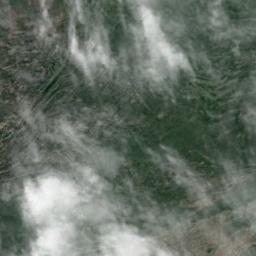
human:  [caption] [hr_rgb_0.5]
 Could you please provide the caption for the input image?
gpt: Large fluffy white clouds on green earth .

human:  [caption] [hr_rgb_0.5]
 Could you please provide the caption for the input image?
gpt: A white cloud floated over the lawn .

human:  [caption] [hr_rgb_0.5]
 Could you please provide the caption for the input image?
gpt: The stratus clouds are located above the land covered by dense vegetation .

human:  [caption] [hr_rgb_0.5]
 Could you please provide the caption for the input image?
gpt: Many slices of white clouds over a green land .

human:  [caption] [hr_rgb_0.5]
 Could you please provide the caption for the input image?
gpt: The white cloud is above green land .